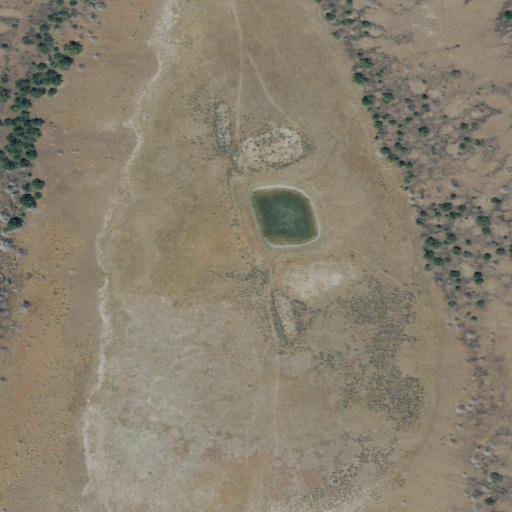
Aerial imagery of plain(s) in Oregon named Marshall Lake containing grassland, woody wetlands, shrub, and herbaceous wetlands